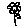
Label: flower